Question: I'm trying to filter some records using the <URL>

Here's what I've done so far:
The filter.
Here if the user didn't enter an ID, I pass 0 as a default value, that's why I evaluate 'customerID!=0'
'''
public class CustomerFilter implements RecordFilter {
private String mName_Filter;
private int mID_Filter;
public CustomerFilter(String name_Filter, int id_Filter) {
this.mName_Filter = name_Filter.toLowerCase();
this.mID_Filter = id_Filter;
}
public boolean matches(byte[] candidate) {
try {
ByteArrayInputStream bis = new ByteArrayInputStream(candidate);
DataInputStream dis = new DataInputStream(bis);
int customerID = dis.readInt();
String customerName = dis.readUTF().toLowerCase();
if ((customerName != null && customerName.indexOf(mName_Filter) != -1) && (customerID != 0 && customerID == mID_Filter))
return true;
if (customerName != null && customerName.indexOf(mName_Filter) != -1 && customerID == 0)
return true;
if (customerName == null && (customerID != 0 && customerID == mID_Filter))
return true;
if (customerName == null && customerID == 0)
return true;
} catch (IOException ex) {
//What's the point in catching a exception here???
}
return false;
}
}
'''
The method:
This method is in a class that I call "RMSCustomer", in which I deal with everything related to RMS access. The search method receives two parameters (id and name) and uses them to instantiate the filter.
'''
public Customer[] search(int id, String name) throws RecordStoreException, IOException {
RecordStore rs = null;
RecordEnumeration recEnum = null;
Customer[] customerList = null;
try {
rs = RecordStore.openRecordStore(mRecordStoreName, true);
if (rs.getNumRecords() > 0) {
CustomerFilter filter = new CustomerFilter(name, id);
try {
recEnum = rs.enumerateRecords(filter, null, false);
if (recEnum.numRecords() > 0) {
customerList = new Customer[recEnum.numRecords()];
int counter = 0;
while (recEnum.hasNextElement()) {
Customer cust;
int idRecord = recEnum.nextRecordId();
byte[] filterRecord = rs.getRecord(idRecord);
cust = parseRecord(filterRecord);
cust.idRecord = idRecord;
customerList[counter] = cust;
counter++;
}
}
else{
customerList = new Customer[0];
//How to send a message to the midlet from here
//saying something like "No Record Exists.Please select another filter"
}
} finally {
recEnum.destroy();
}
}
else{
//How to send a message to the midlet from here
//saying something like "No Record Exists.Please Add record"
}
} finally {
rs.closeRecordStore();
}
return customerList;
}
'''
Even though, the code shown above works I still have some questions/problems:
In the :
1) How can I improve the code that evaluates the possible values of the filters (name,id)? What if I had more filters?? Will I have to test all the possible combinations??
2) If the user doesn't enter neither a ID nor a name, should I display all the records or should I display a message "Please enter a name or ID"?? What would you do in this case?
3) Why do I have to put a try-catch in the filter when I can't do anything there?? I can't show any alert from there or can I?
In the method:
1) How can I show a proper message to the user from that method? something like "No records" (see the "ELSE" parts in my code
Sorry If I asked too many questions, it's just that there's any complete example of filters.
Thanks in advance
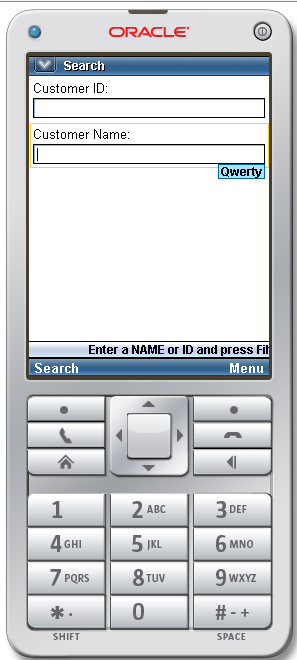
Answer: > How can I improve the code that evaluates the possible values of the
filters (name,id)?
The ID is the first field in the record and the fastest one to search for. If the Id matches, It doesn't really matter what the customer name is. Normally you'll be looking for the records where the ID matches OR the customer name matches, so once the ID matches you can return true. This is my proposal for the 'CustomerFilter' class:
'''
public class CustomerFilter implements RecordFilter {
private String mName_Filter;
//Use Integer instead of int.
//This way we can use null instead of zero if the user didn't type an ID.
//This allows us to store IDs with values like 0, -1, etc.
//It is a bit less memory efficient,
//but you are not creating hundreds of filters, are you? (If you are, don't).
private Integer mID_Filter;
public CustomerFilter(String name_Filter, Integer id_Filter) {
this.mName_Filter = normalizeString(mName_Filter);
this.mID_Filter = id_Filter;
}
//You should move this function to an StringUtils class and make it public.
//Other filters might need it in the future.
private static String normalizeString(final String s){
if(s != null){
//Warning: you might want to replace accentuated chars as well.
return s.toLowerCase();
}
return null;
}
public boolean matches(byte[] candidate) {
ByteArrayInputStream bis = new ByteArrayInputStream(candidate);
DataInputStream dis = new DataInputStream(bis);
try {
if(mID_Filter != null){
//If the ID is unique, and the search is ID OR other fields, this is fine
int customerID = dis.readInt();
if(mID_Filter.intValue == customerID){
return true;
} else {
return false;
}
}
if(mName_Filter != null){
String customerName = normalizeString(dis.readUTF());
if(customerName != null && customerName.indexOf(mName_Filter) != -1){
return true;
}
}
if(mID_Filter == null && mName_Filter == null){
return true; // No filtering, every record matches.
}
} catch (IOException ex) {
//Never swallow exceptions.
//Even if you are using an underlying ByteArrayInputStream, an exception
//can still be thrown when reading from DataInputStream if you try to read
//fields that do not exists.
//But even if no exceptions were ever thrown, never swallow exceptions :)
System.err.println(ex);
//Optional: throw ex;
} finally {
//Always close streams.
if(bis != null){
try {
bis.close();
} catch(IOException ioe){
System.err.println(ioe);
}
}
if(dis != null){
try {
dis.close();
} catch(IOException ioe){
System.err.println(ioe);
}
}
}
return false;
}
}
'''
> What if I had more filters?? Will I have to test all the possible
combinations??
It depends on your project. Usually the ID is unique and no two records exist with the same id. In this case you should explicitly design the screen so that the user understands that either he types an Id, or else he fills in the other fields. The condition would be like this:
'''
idMatches OR (field1Matches AND field2Matches AND ... fieldNMatches)
'''
If the user types nothing, then all records will be returned.
But then again this is more a UX issue, I don't know if it is valid for your requirements.
From the programming point of view, what is clear is that the more fields you add, the more messy your filter will became. To prevent this, you could use patterns like <URL>. You'll probably have to trade good design for performance though.
> If the user doesn't enter neither a ID nor a name, should I display
all the records or should I display a message "Please enter a name or
ID"?? What would you do in this case?
It depends. Is there any other way to view all records? If so, then show the message.
> Why do I have to put a try-catch in the filter when I can't do
anything there?? I can't show any alert from there or can I?
You shouldn't. This class is only responsible of filtering, not of interacting with the user. You can still log the error from the catch clause, and then throw the exception again. That will propagate the exception up to 'RMSCustomer.search', so whatever client code is calling that function will handle the exception in the same way you are handling the other ones thrown by that method. But keep the finally clause to close the streams.
> How can I show a proper message to the user from that method?
something like "No records" (see the "ELSE" parts in my code)
You shouldn't do anything related to the GUI (like showing dialogs) from the RMSCustomer class. Even if you are not using the Model-View-Controller pattern, you still want to keep your class focused on a single responsibility (managing records). This is called the <URL>.
Keeping your class isolated from the GUI will allow you to test it and reuse it in environments without GUI.
The no records case should be handled by the screen when there are zero results. An array of lenght == 0 is fine here, and the screen will show the "No results" message. For other kinds of errors, you can extend the Exception class and throw your own custom exceptions, i.e: 'RecordParsingException', from the 'RMSCustomer.search' method. The screen class will then map the different exceptions to the error message in the language of the user.